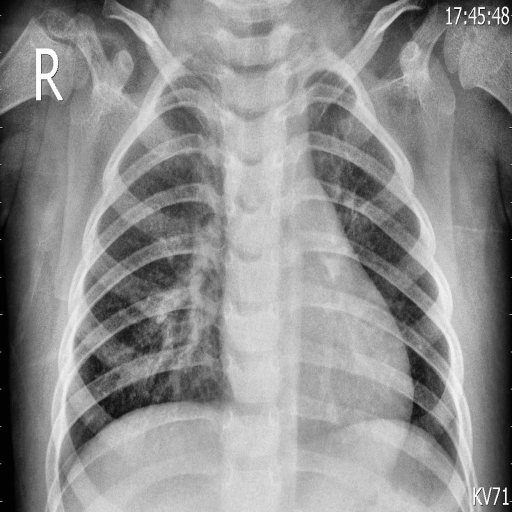
Finding: PNEUMONIA